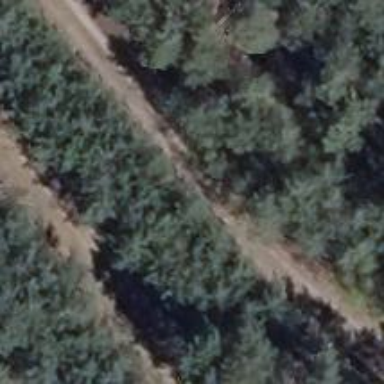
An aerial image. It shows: Sandy track road with grade5 tracktype.